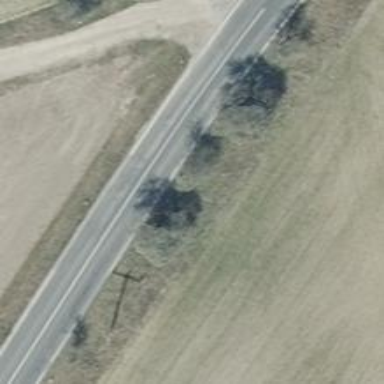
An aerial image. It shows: Row of deciduous broadleaved trees.